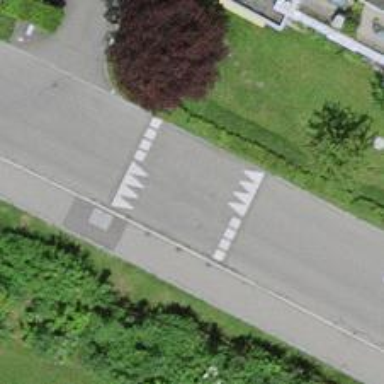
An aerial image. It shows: Traffic calming table.